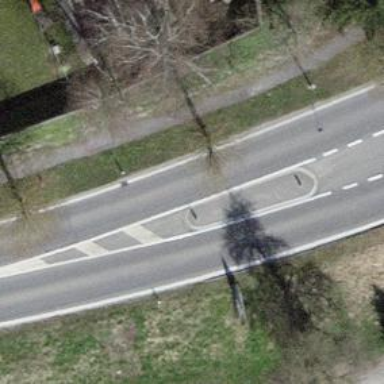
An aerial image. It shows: Secondary road with asphalt surface.